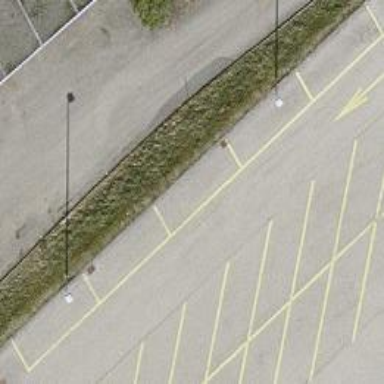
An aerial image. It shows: Motorcycle parking area.